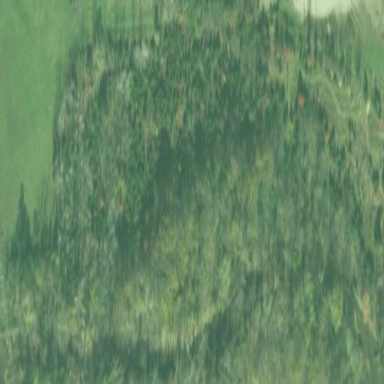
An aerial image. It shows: Mixed woodland with variety of leaf types and cycles.